Field crop: maize
Growth stage: 2
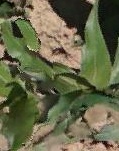
Species: maize